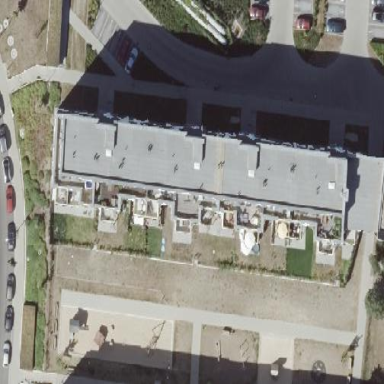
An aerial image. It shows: Building with apartments and flat roof.